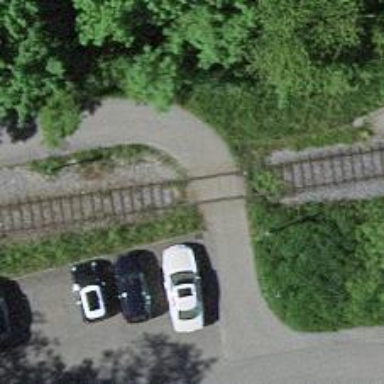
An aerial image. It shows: Level crossing along the railway.